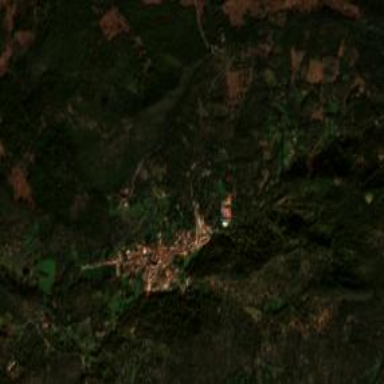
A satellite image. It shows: Village.